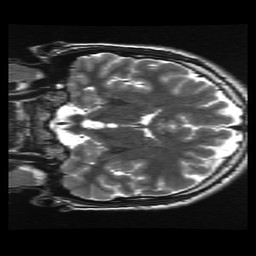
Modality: T2w
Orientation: coronal
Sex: male
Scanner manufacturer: ge
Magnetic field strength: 3 T
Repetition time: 5 s
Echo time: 0.1015 s